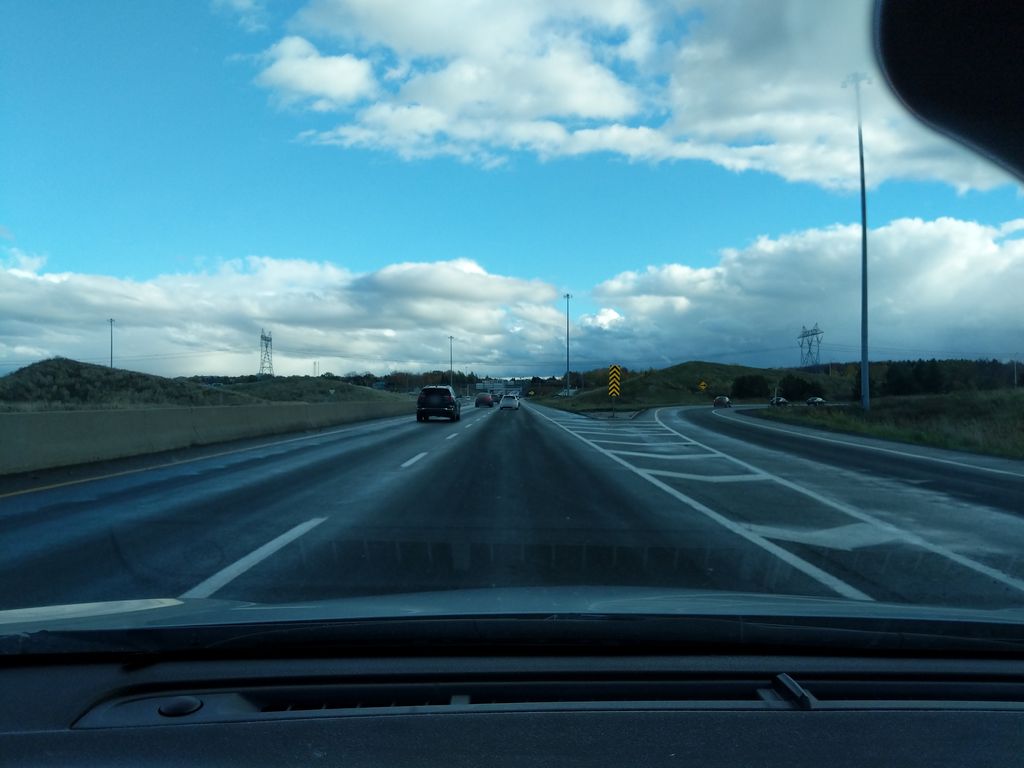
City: quebec_city